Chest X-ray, AP view. Patient: 2 years old, sex M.
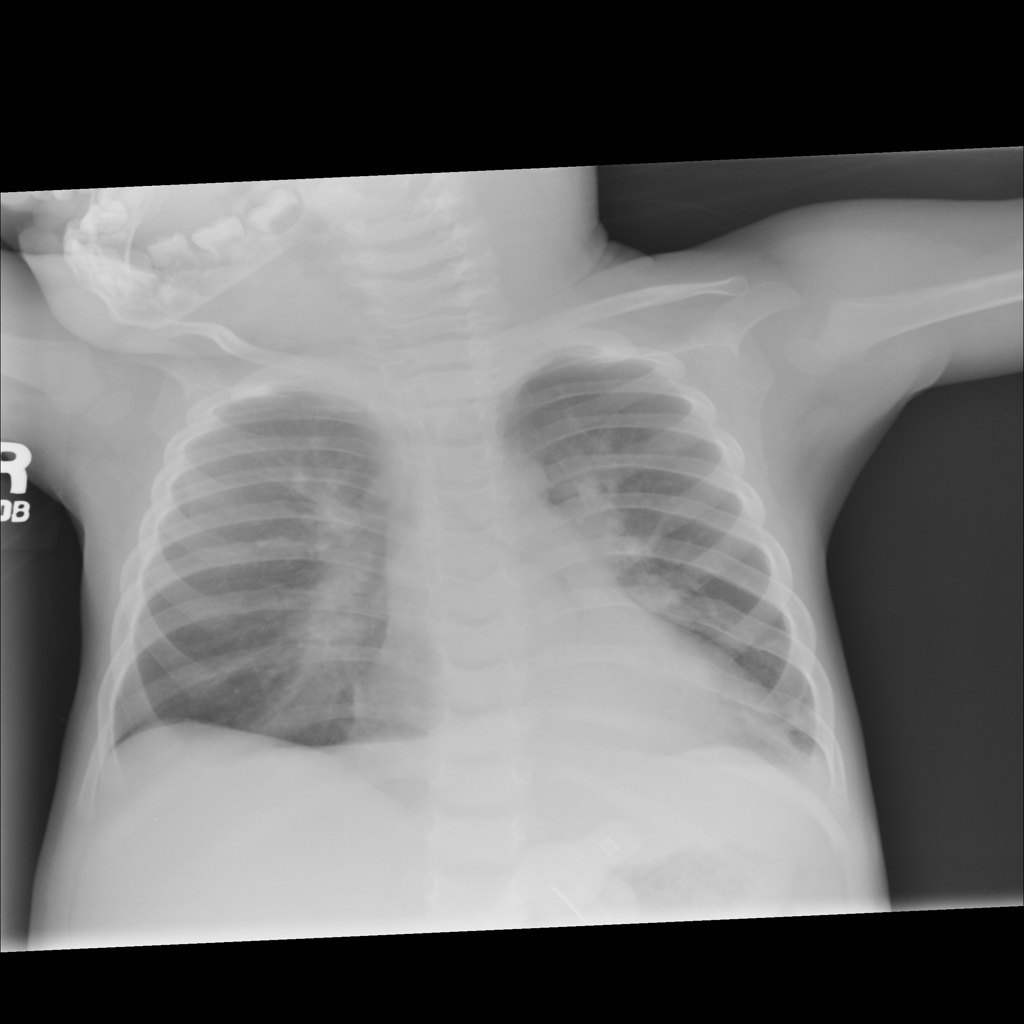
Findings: Infiltration